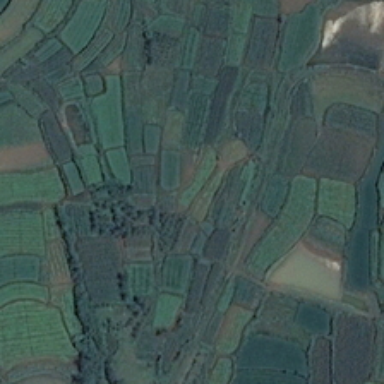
This is a land .